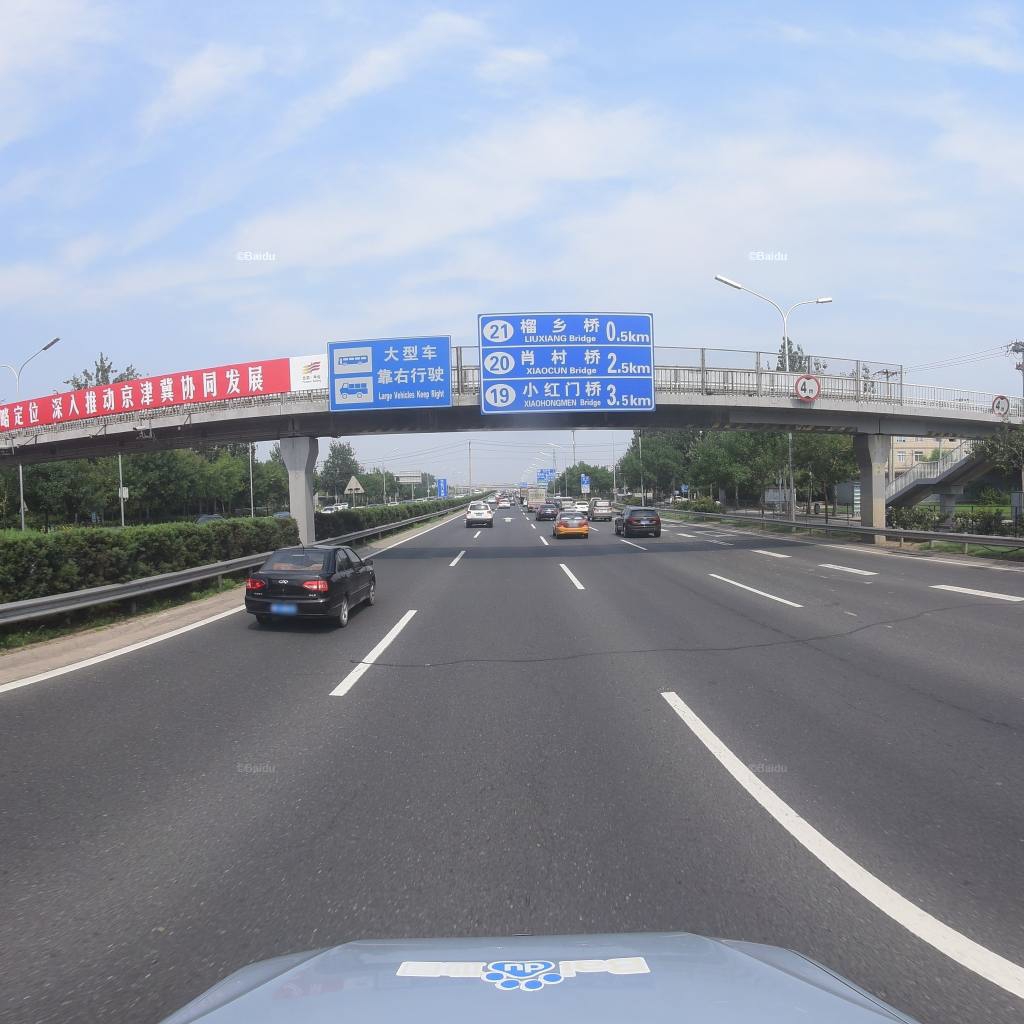
Region: Fengtai
Road damage annotations: transverse patch, longitudinal patch